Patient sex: F
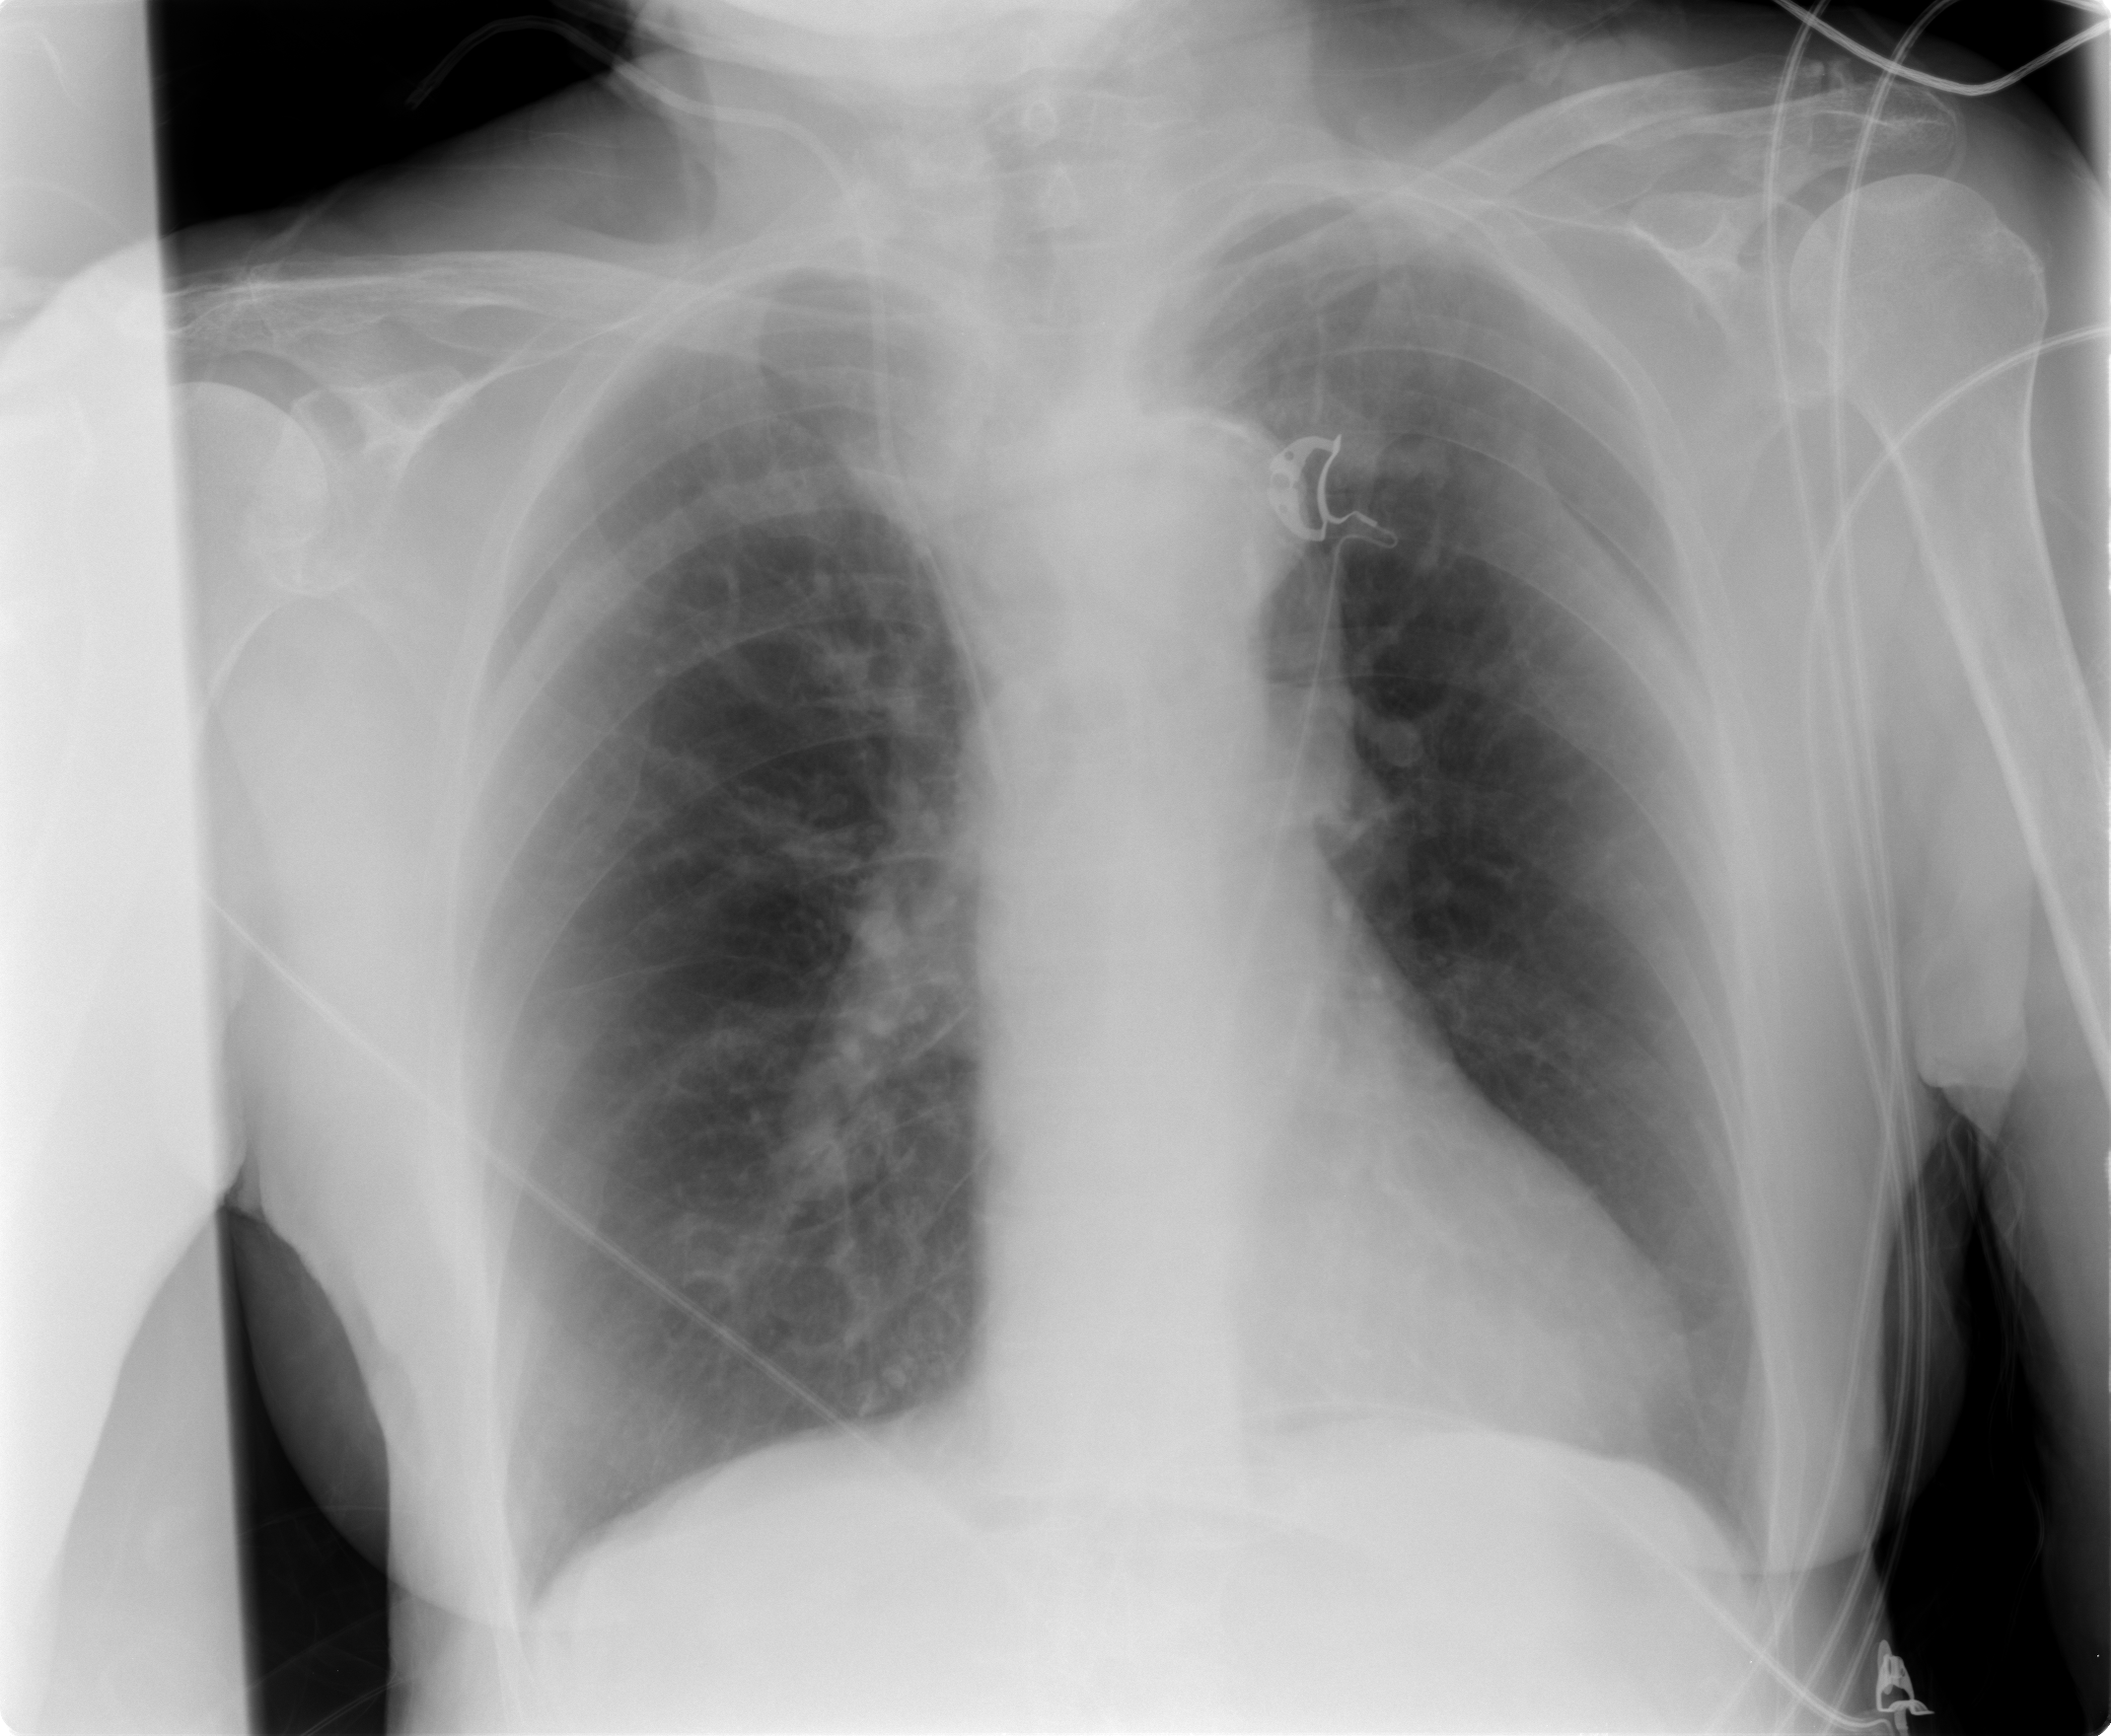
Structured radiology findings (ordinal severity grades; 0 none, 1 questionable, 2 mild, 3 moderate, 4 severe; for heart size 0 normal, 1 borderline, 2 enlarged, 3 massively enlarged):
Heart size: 0
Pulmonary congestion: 2
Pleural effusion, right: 0
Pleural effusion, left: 0
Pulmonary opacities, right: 0
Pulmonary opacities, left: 0
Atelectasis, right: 2
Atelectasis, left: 2